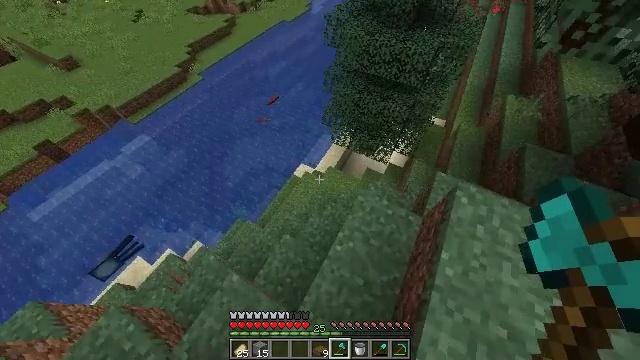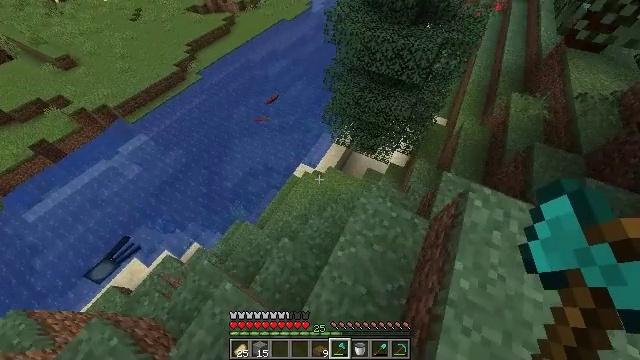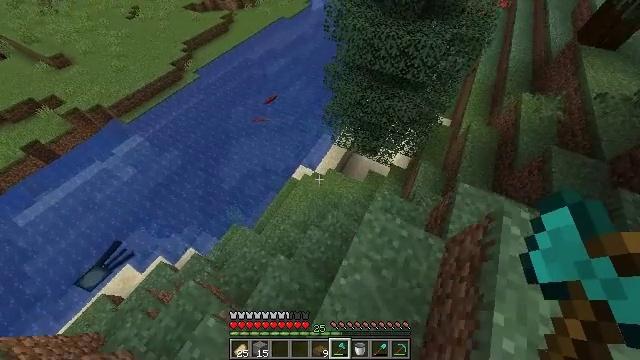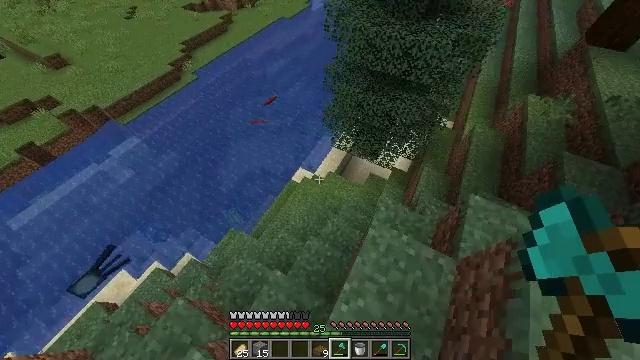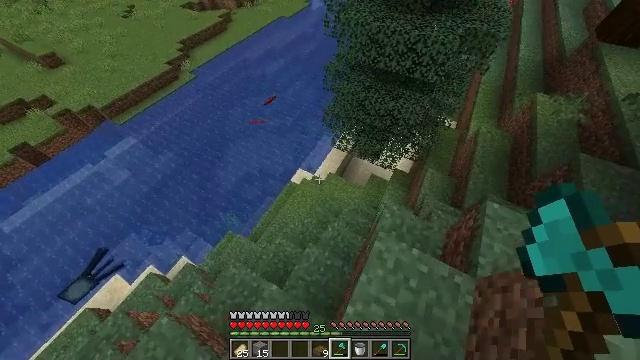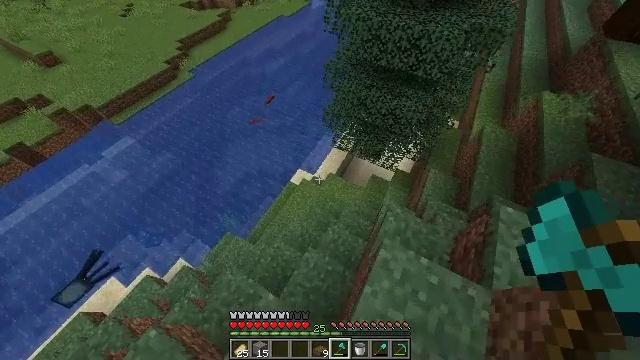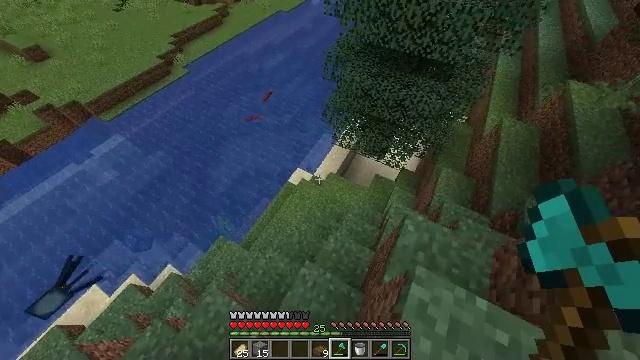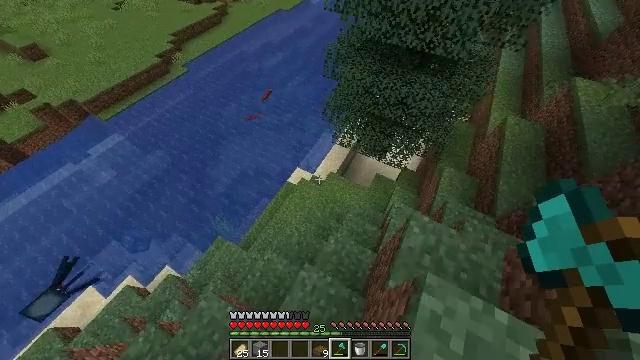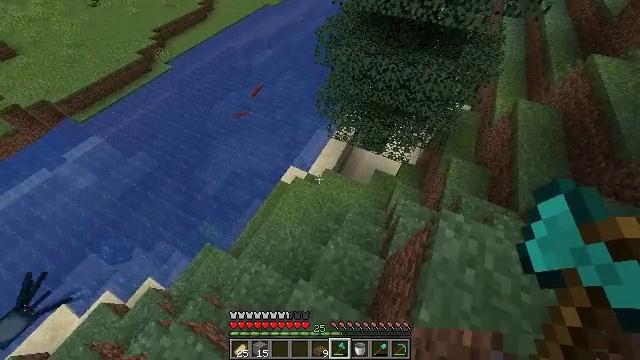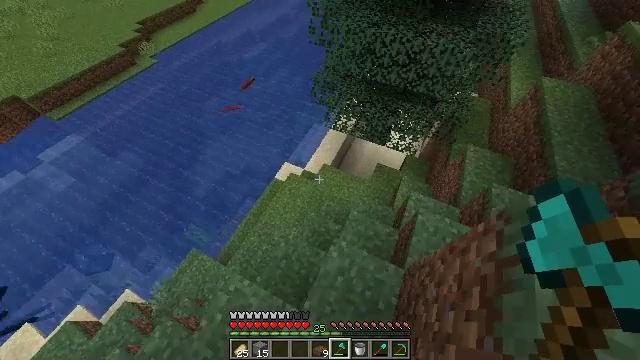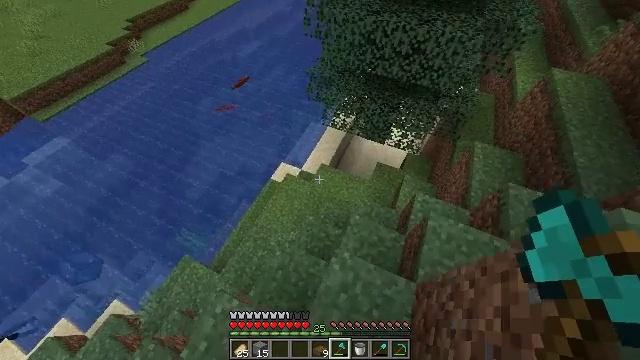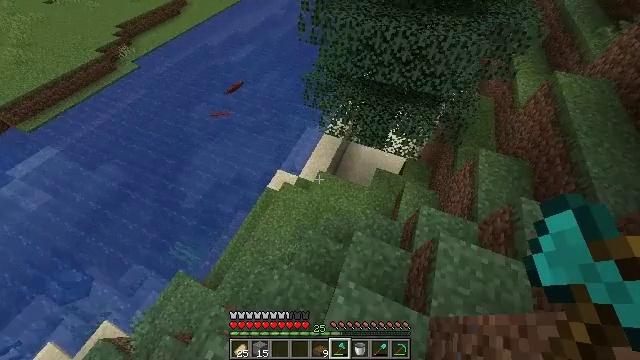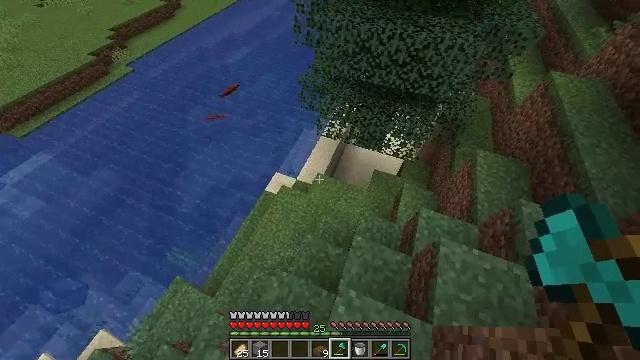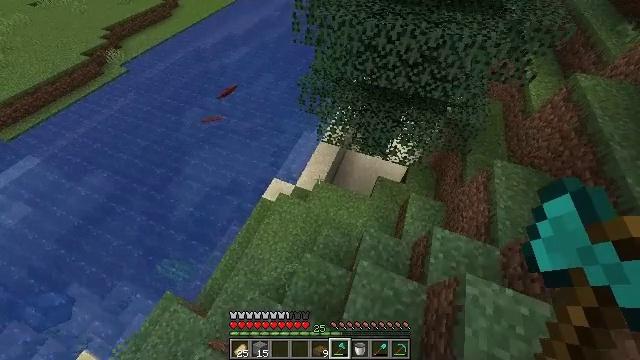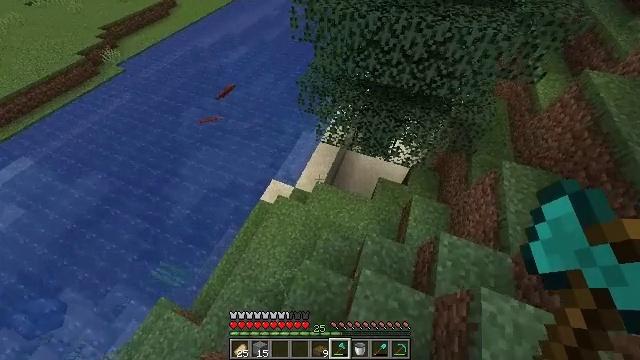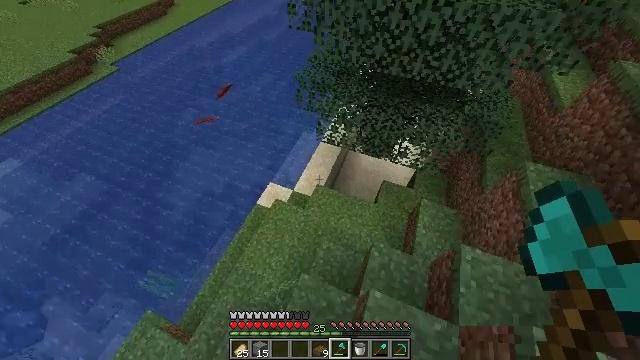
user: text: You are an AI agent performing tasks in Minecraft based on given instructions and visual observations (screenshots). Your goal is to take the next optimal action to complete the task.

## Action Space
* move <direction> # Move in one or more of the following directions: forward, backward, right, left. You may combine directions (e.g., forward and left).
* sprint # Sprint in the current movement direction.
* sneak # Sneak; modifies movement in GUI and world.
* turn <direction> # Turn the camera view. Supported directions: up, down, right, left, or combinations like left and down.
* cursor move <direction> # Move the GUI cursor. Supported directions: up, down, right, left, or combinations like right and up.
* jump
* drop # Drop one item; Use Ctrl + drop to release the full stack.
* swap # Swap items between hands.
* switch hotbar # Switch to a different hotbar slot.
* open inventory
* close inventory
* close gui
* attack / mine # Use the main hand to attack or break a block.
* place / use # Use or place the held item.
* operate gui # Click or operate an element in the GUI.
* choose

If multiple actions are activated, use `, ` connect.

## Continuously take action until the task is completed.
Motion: motion action
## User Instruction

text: Hunt a cow.
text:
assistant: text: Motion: move forward
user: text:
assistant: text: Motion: move forward
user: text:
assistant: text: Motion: move forward
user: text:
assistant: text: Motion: move forward
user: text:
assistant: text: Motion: move forward
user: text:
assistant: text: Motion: move forward
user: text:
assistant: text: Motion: move forward
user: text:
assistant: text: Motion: move forward, turn right
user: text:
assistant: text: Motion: move forward, turn right
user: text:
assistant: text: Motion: move forward, turn right
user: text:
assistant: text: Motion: move forward, turn right
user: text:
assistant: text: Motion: move forward, turn right
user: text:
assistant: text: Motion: move forward
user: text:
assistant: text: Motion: move forward
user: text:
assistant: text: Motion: move forward
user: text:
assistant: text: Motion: move forward
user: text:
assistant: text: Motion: move forward, turn left and up
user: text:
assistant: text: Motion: move forward, turn left and up
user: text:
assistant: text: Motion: move forward
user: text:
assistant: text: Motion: move forward, sprint
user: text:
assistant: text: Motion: move forward, sprint
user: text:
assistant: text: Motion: move forward, sprint, turn left and up
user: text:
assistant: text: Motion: move forward, sprint, turn left and up
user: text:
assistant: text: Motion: move forward, turn left and up
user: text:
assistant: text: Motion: move forward, turn left and up
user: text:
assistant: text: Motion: move forward, turn left and up
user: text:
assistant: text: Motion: move forward, turn left and up
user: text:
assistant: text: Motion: move forward, turn left and up
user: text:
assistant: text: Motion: move forward, turn left and up
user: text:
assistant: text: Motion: move forward, turn left and up